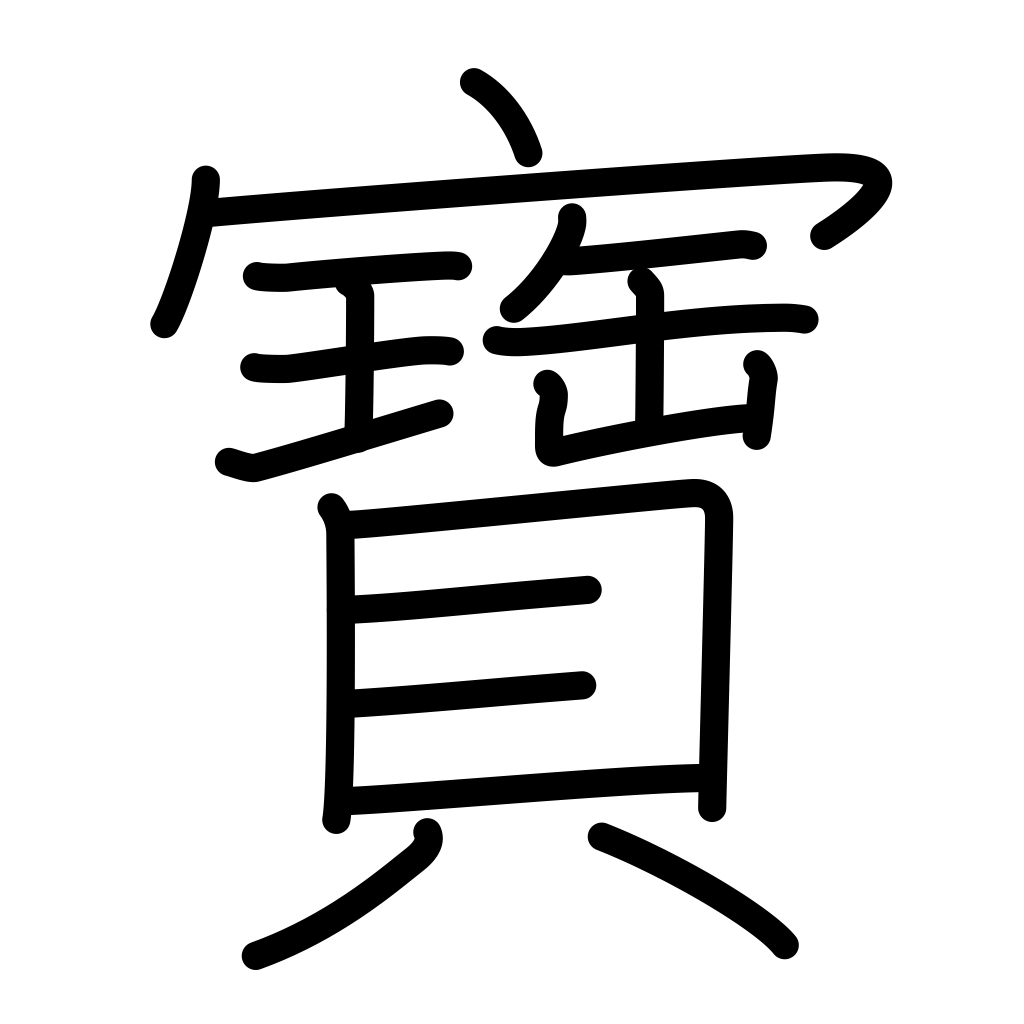
Meaning: treasure, jewel, precious, rare